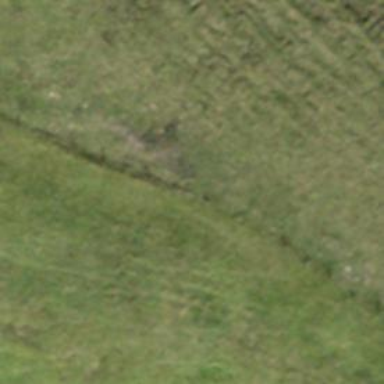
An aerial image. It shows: Ground path.